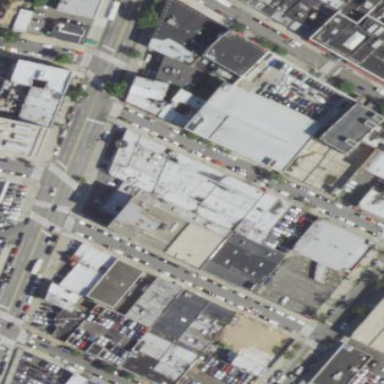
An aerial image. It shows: Car shop building.